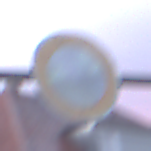
Verkehrszeichen: VerbotFahrzeugeAllerArt
Umgebung: Outdoor, Urban
Tageszeit: SunriseSunset
Wetter: PartlyCloudy
Licht: Natural
Jahreszeit: NotSpecified
Kontrast: LowContrast